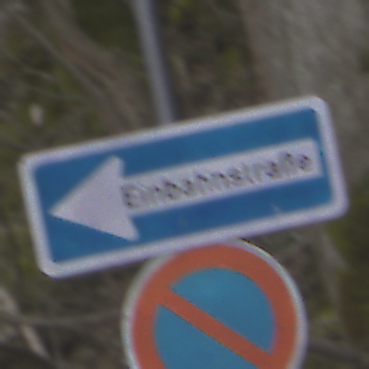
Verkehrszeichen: EinbahnstrasseLinksweisend
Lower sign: EingeschraenktesHalteverbot
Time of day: MorningAfternoon
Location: Outdoor (Nature)
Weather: PartlyCloudy
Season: NotSpecified
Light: Natural